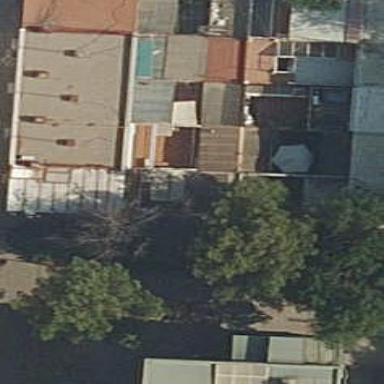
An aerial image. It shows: Terrace building.